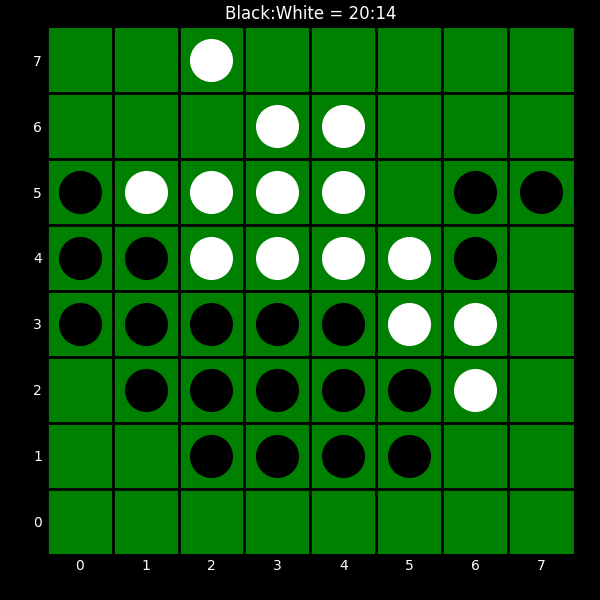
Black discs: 20
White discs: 14